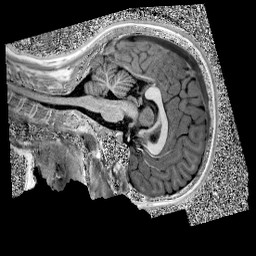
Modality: UNIT1
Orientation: sagittal
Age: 9
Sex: female
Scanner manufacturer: siemens
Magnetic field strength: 3 T
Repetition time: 4 s
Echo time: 0.00303 s